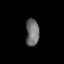
Tissue: lung
Cell type: T cells
Senescence score: 0.2115
Nuclear area (px): 353
Mean DAPI intensity: 110.986